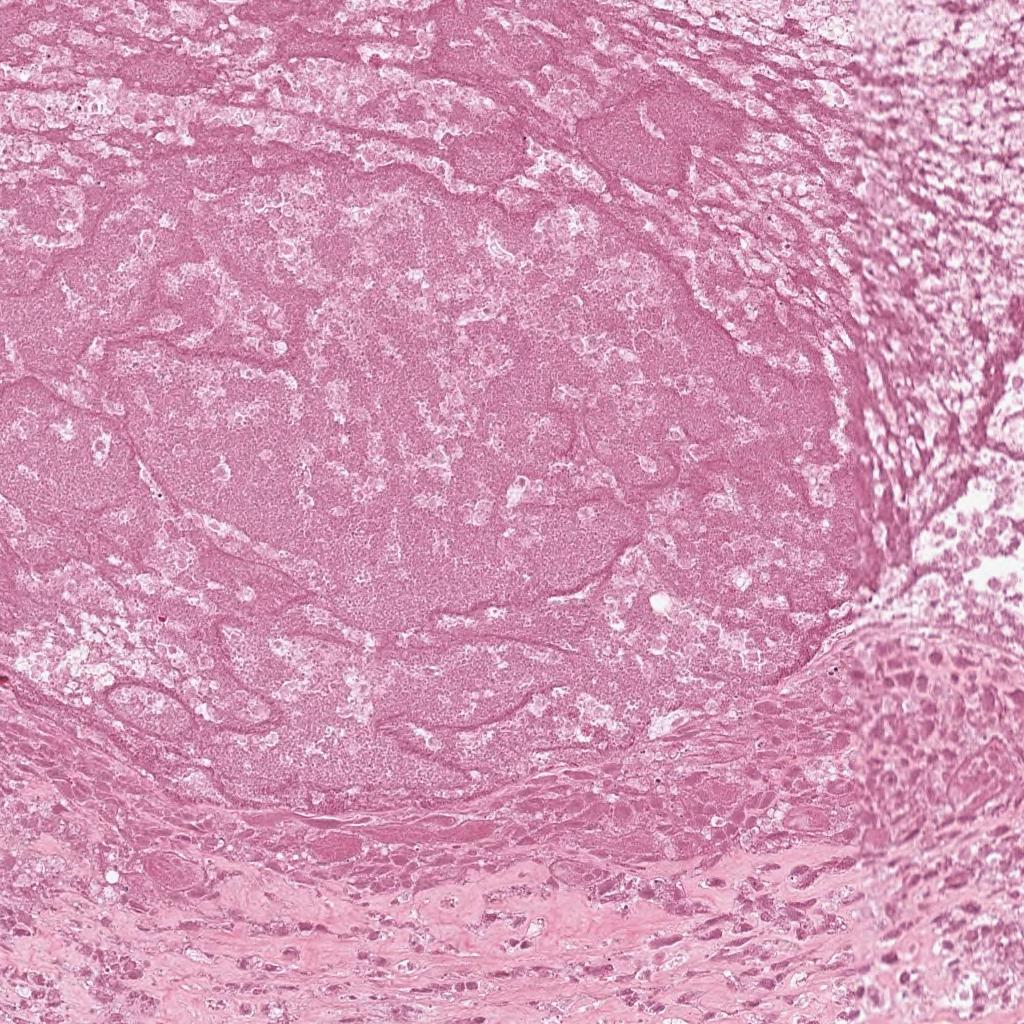
Label: Non-Viable-Tumor